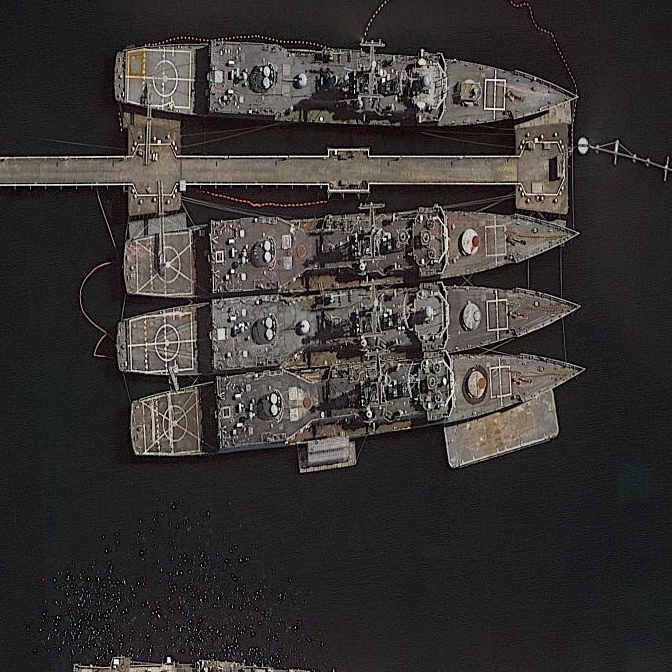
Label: cruiser